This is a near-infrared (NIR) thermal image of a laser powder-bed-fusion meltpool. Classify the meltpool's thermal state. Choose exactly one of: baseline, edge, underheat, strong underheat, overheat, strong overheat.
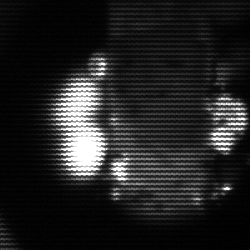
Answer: strong underheat